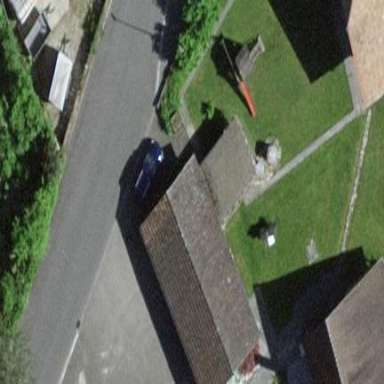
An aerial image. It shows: Garage building.